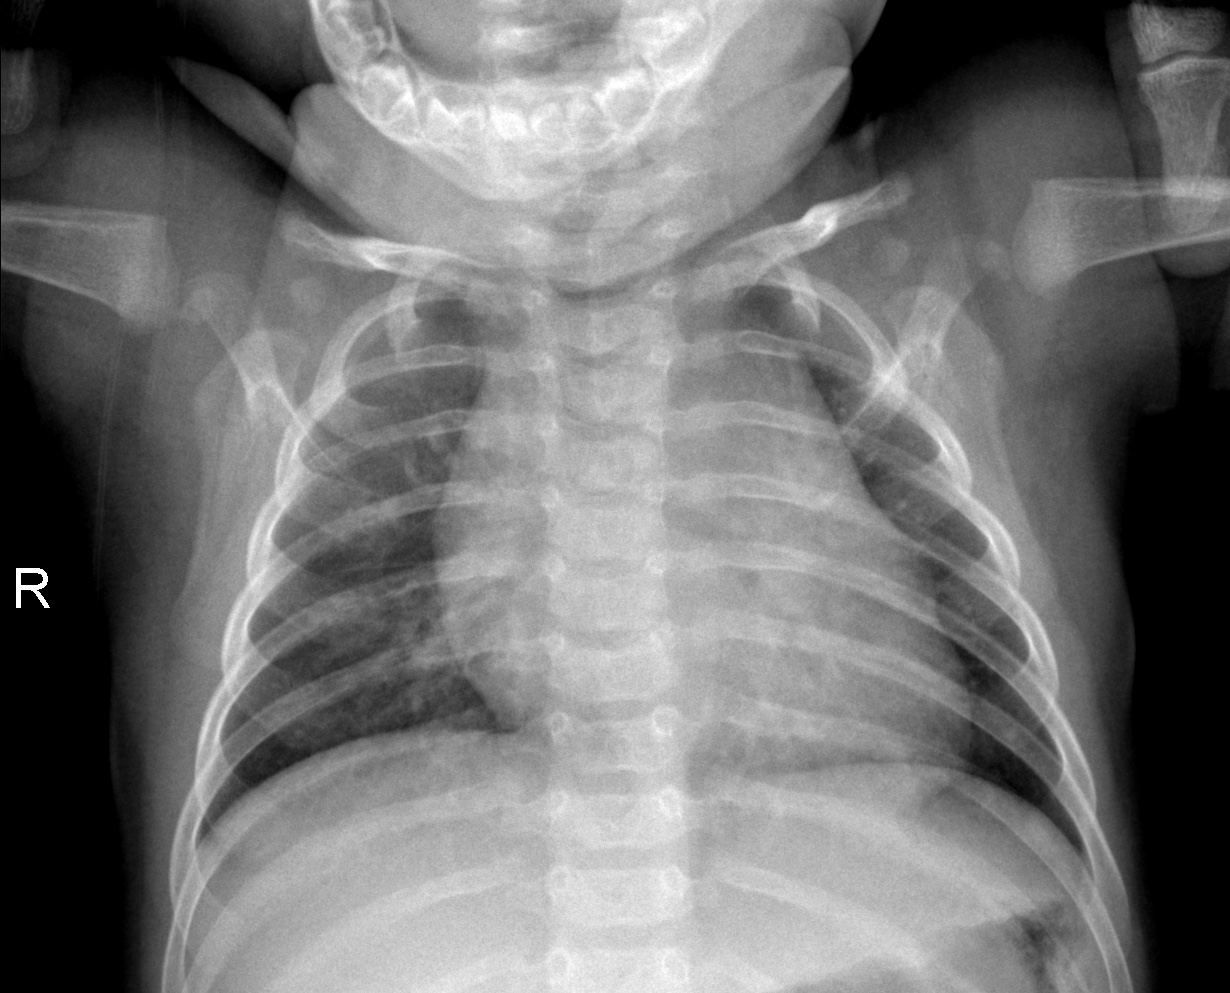
Diagnosis: NORMAL